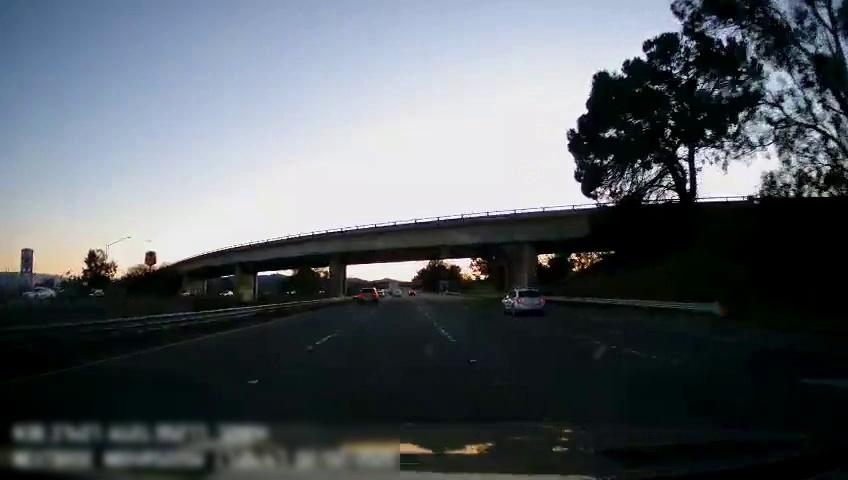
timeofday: Dusk/Dawn/Twilight
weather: Cloudy
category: Drivable Space
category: Vehicles | Car
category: Vehicles | Car
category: Vehicles | Car
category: Vehicles | Car
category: Vehicles | Car
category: Vehicles | SUV
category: Vehicles | Truck
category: Vehicles | SUV
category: Lanes | Alternate Lane
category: Lanes | Current Lane
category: Lanes | Current Lane
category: Lanes | Alternate Lane